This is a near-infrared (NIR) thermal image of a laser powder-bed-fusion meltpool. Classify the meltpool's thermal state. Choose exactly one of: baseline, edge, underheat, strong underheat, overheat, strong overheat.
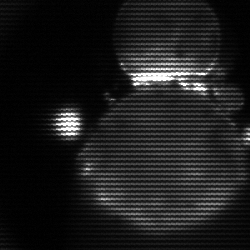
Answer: edge